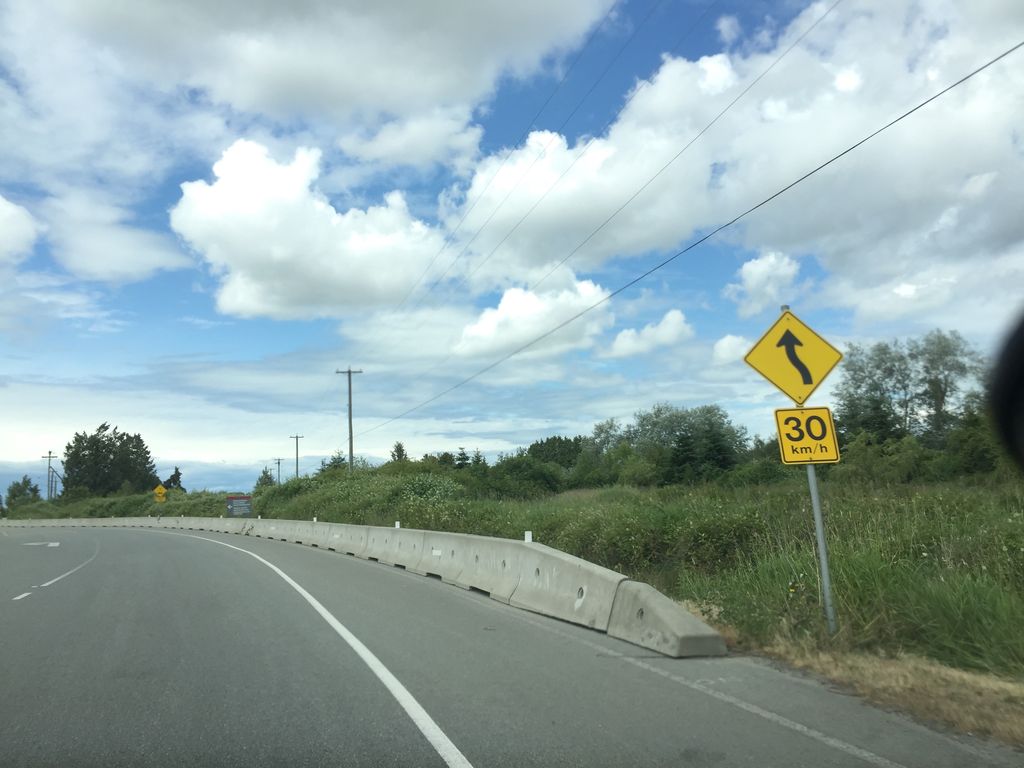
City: vancouver